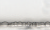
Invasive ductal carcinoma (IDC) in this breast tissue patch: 0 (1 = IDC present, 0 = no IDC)